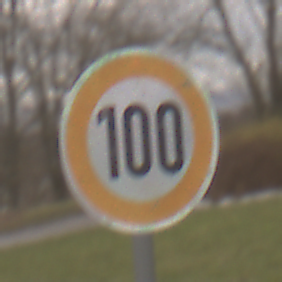
Verkehrszeichen: Geschwindigkeit100
Umgebung: Outdoor, Nature
Tageszeit: Midday
Wetter: Overcast
Licht: Natural
Jahreszeit: NotSpecified
Kontrast: LowContrast